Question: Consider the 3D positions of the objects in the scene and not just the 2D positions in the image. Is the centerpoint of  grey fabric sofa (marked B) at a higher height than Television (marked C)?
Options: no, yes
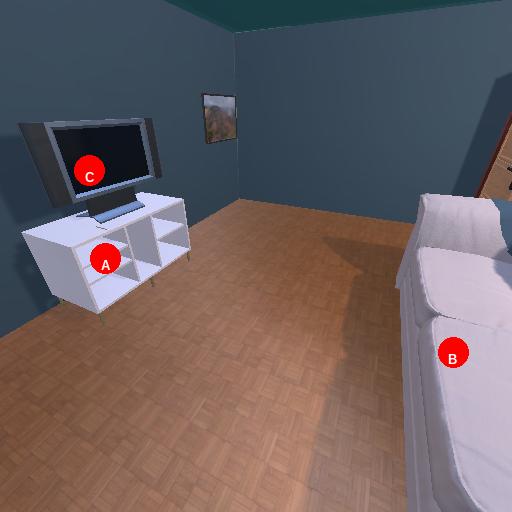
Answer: no